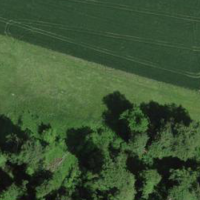
EUNIS habitat code: 52
Species observed at this site:
Cochlodina laminata